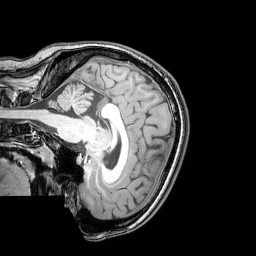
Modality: T1w
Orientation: sagittal
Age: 20
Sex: female
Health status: healthy
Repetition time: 0.081 s
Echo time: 0.037 s